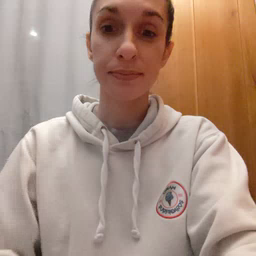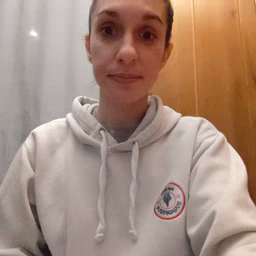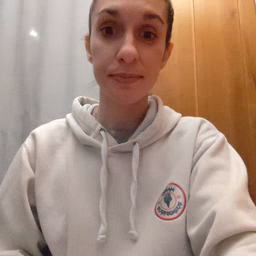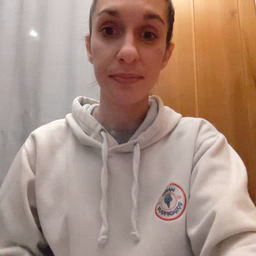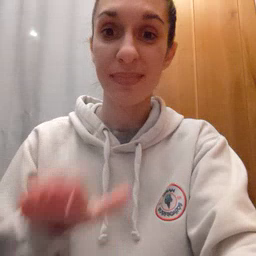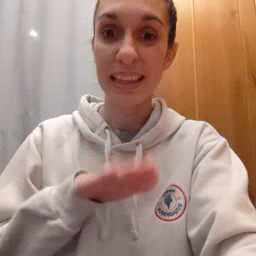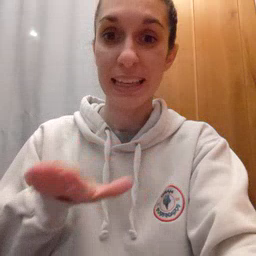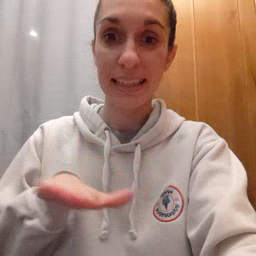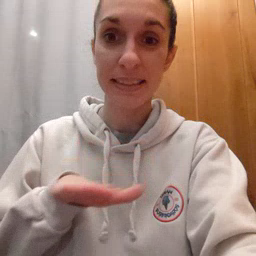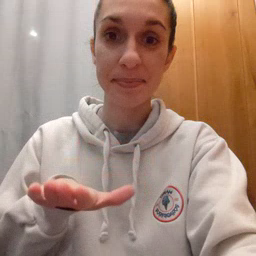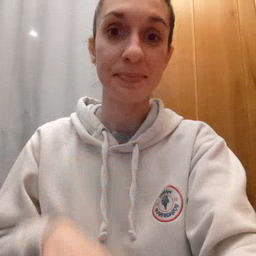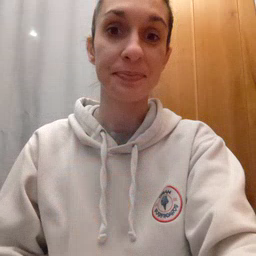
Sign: clean